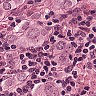
Metastatic tissue present: yes